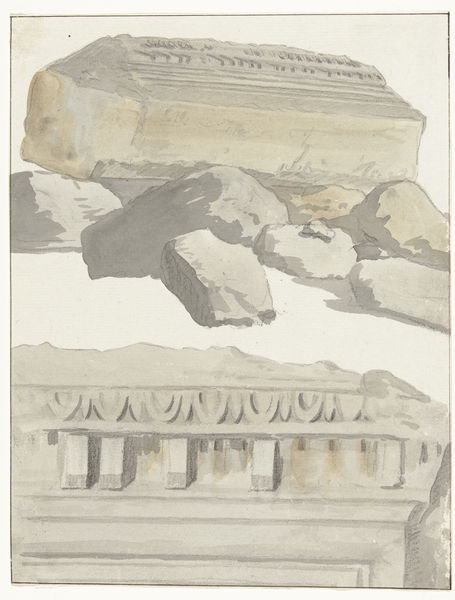
Titel: Twee stukken van een architraaf van de antieke tempel in de oude stad Manduria
Künstler: Louis Ducros
Standort: Amsterdam
Institution: Rijksmuseum
Schlagwörter: classique, grece, temple, aquarelle, tombeau, stele